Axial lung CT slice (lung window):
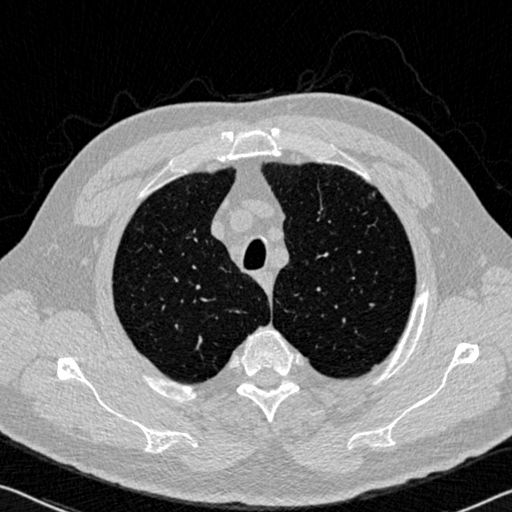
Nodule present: no